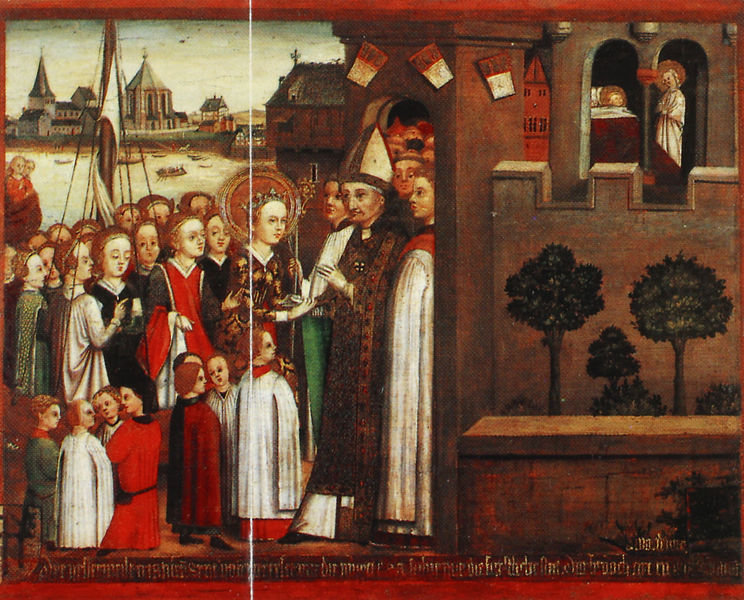
Titel: Ursula-Zyklus
Künstler: kölnisch Meister
Standort: Köln, St. Ursula (EU - D - NRW)
Schlagwörter: baum, gemälde, gruppe, wasser, bäume, fluss, frauen, gelb, grün, menschen, stadt, braun, fenster, frau, holz, männer, szene, säule, weiss, dach, rot, gesichter, architektur, augen, bild, kirche, gewand, gold, gewänder, krone, boot, boote, kinder, ruder, turm, bäumchen, schiff, schiffe, schrift, segel, stab, mast, dächer, mauer, hafen, bischof, papst, rudern, zinnen, bögen, eingang, kreuz, kardinal, lilie, kathedrale, portal, heiligenschein, mauern, pastor, priester, geistliche, mitra, heilige, ankunft, riss, willkommen, biforium, köln, jungfrauen, ursula, ankömmlinge